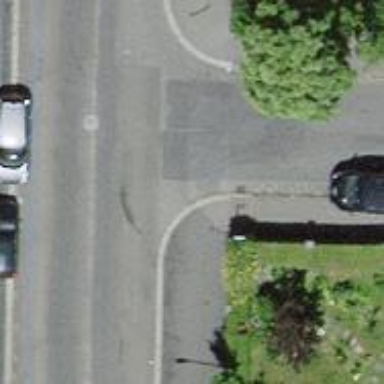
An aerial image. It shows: Residential road with asphalt surface and separate sidewalk.